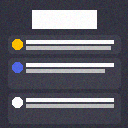
Screen state: on